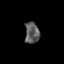
Tissue: prostate
Cell type: T cells
Senescence score: 0.3506
Nuclear area (px): 297
Mean DAPI intensity: 93.098